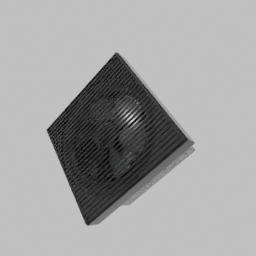
Label: appliances